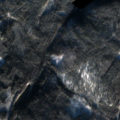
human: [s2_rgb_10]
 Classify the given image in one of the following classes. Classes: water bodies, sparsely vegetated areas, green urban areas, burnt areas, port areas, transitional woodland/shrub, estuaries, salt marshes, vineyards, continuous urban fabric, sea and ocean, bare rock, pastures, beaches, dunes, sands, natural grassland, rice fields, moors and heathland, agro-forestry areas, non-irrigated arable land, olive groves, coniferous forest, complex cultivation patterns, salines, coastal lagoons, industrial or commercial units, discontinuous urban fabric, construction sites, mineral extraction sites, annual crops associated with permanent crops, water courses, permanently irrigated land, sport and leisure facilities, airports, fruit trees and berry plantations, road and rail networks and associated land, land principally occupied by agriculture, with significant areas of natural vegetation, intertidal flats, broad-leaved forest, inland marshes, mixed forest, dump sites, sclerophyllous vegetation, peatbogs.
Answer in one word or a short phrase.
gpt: coniferous forest, mixed forest